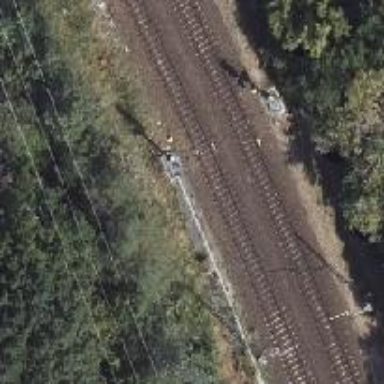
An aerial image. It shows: Railway signal.